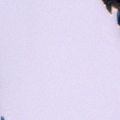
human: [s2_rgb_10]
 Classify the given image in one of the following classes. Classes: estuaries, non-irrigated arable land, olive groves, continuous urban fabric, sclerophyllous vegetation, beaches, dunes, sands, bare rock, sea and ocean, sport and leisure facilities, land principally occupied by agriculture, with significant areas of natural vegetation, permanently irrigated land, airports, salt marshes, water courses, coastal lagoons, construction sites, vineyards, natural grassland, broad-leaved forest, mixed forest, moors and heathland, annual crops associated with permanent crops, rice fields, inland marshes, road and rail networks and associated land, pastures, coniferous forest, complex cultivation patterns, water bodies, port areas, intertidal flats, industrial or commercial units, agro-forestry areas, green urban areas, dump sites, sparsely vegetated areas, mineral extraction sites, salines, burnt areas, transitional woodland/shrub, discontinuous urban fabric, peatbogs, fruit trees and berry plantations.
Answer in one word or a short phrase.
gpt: mixed forest, water bodies